Question: I need something like plugin either jQuery or flash to let me upload images. But I don't want to use .
I need something like below picture :

to me. I know that, but it doesn't work on all browsers. Any other plugin or tools ?
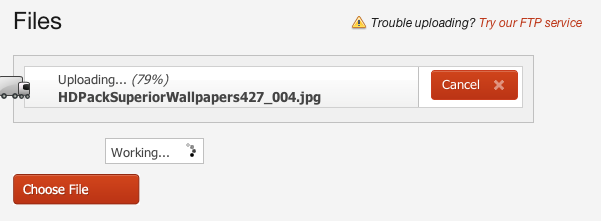
Answer: I found <URL> to work well for me. It has a good level of documentation, works with jQuery UI, and provides several options.